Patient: sex M, age 60
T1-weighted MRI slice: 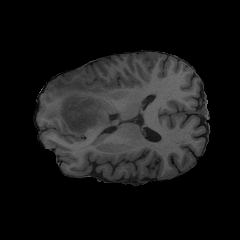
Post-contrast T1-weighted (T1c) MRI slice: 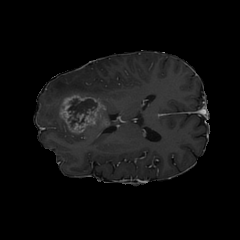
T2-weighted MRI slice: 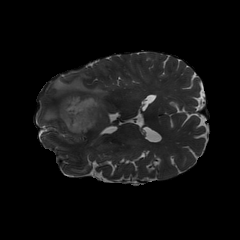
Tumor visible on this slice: yes
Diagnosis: Glioblastoma, IDH-wildtype
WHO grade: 4